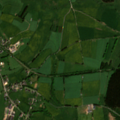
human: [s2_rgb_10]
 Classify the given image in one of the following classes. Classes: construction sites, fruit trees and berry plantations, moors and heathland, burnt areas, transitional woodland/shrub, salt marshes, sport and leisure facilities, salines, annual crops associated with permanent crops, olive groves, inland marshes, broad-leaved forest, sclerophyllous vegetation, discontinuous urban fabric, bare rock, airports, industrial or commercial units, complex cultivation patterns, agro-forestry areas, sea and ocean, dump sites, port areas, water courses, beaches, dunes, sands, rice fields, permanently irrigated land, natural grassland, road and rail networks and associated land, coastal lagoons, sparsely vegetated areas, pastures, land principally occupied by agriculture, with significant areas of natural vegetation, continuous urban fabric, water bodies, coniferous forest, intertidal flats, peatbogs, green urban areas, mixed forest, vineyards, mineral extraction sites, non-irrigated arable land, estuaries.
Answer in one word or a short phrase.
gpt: discontinuous urban fabric, pastures, coniferous forest